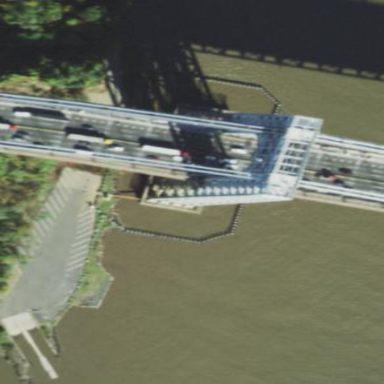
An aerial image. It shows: Bridge supported by pylons.